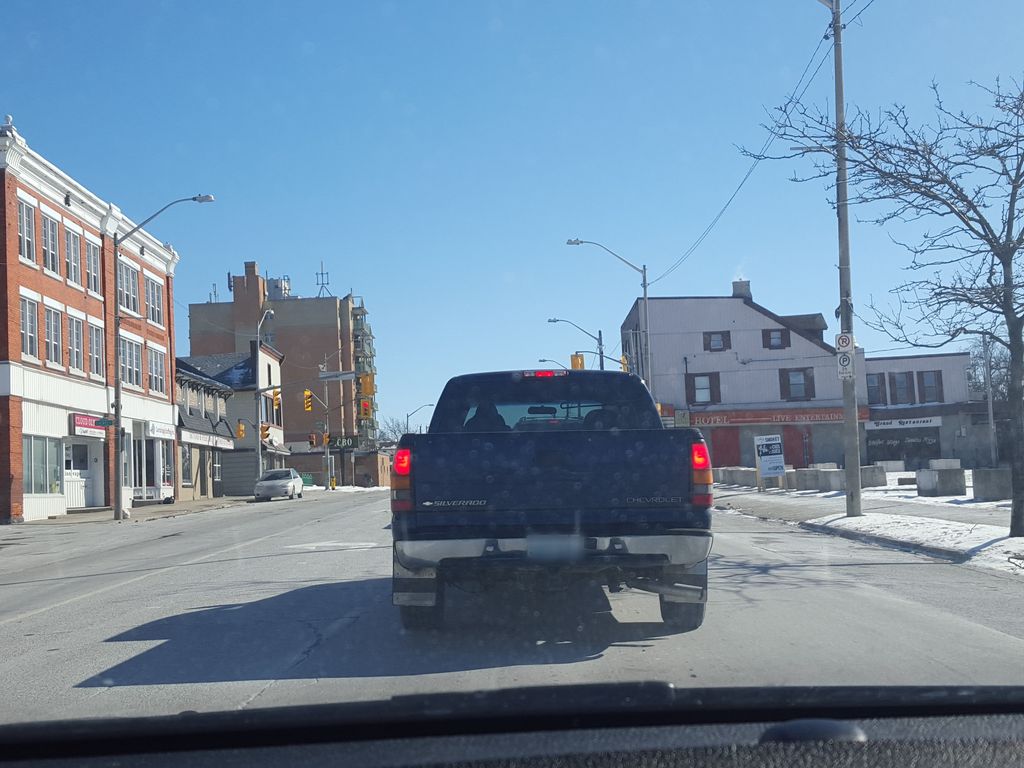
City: kitchener-waterloo